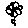
Label: flower